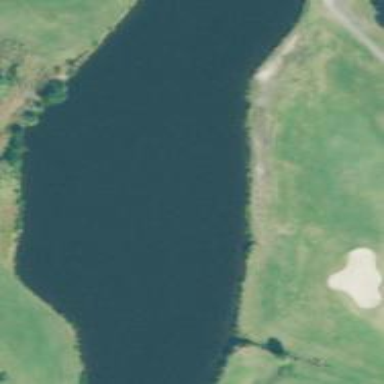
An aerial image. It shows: Pond surrounded by natural water.